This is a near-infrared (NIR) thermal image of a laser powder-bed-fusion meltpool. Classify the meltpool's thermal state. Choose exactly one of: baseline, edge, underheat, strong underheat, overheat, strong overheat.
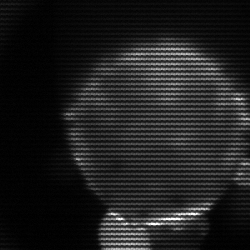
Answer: edge